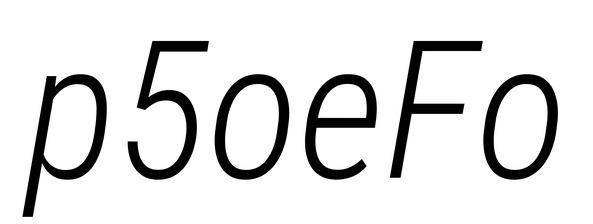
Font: Roboto-Italic_Condensed_Light_Italic